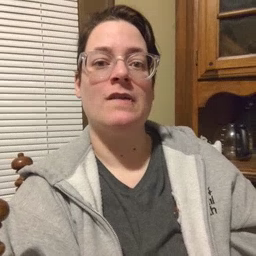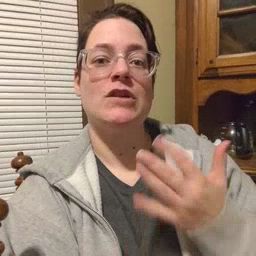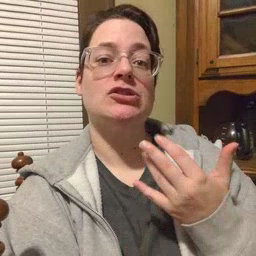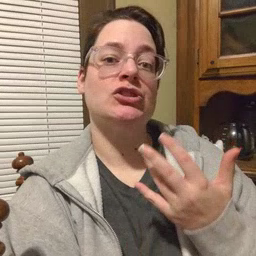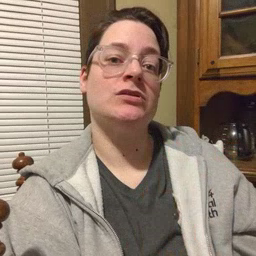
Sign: finger